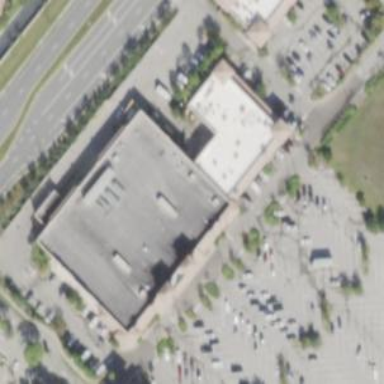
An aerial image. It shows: Supermarket building.